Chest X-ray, AP view. Patient: 22 years old, sex F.
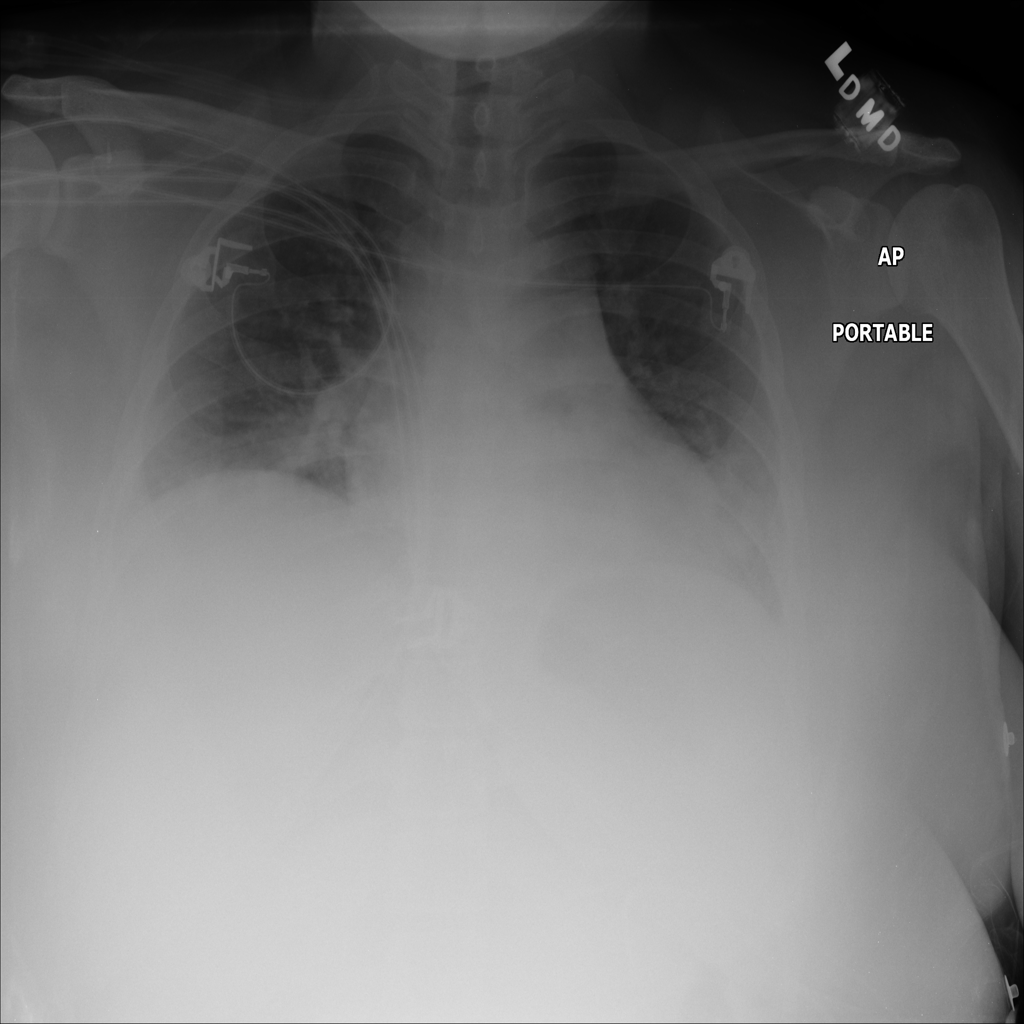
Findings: Atelectasis